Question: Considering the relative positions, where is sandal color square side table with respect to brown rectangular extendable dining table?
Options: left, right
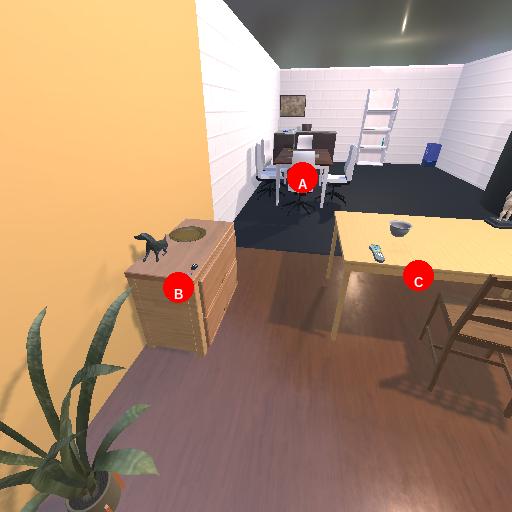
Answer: left